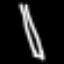
Label: pencil